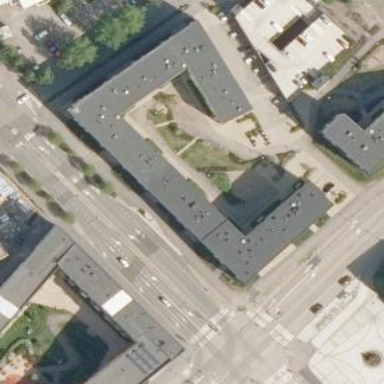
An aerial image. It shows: Residential building with apartments.